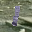
Label: 1